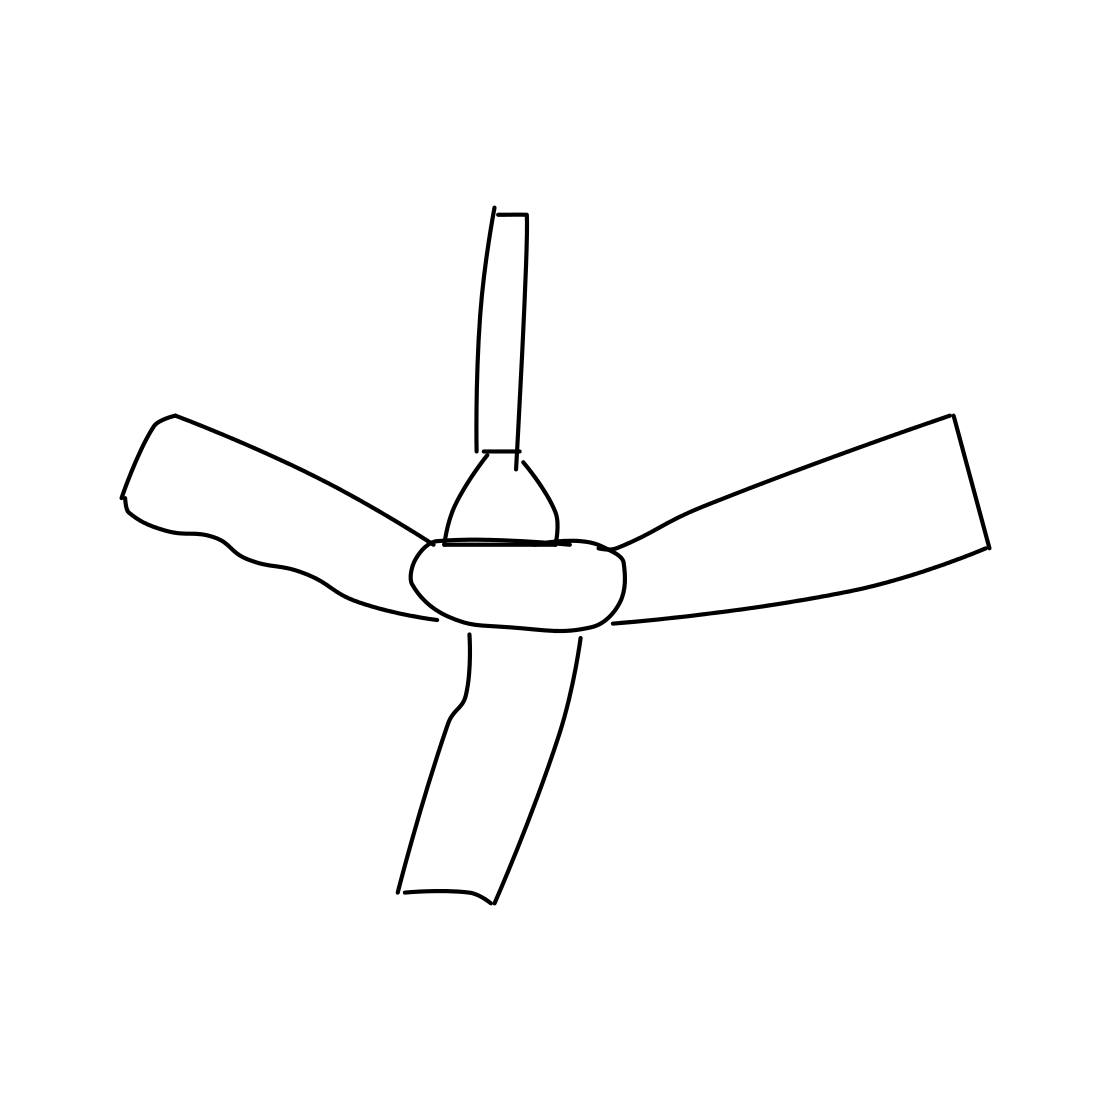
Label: fan